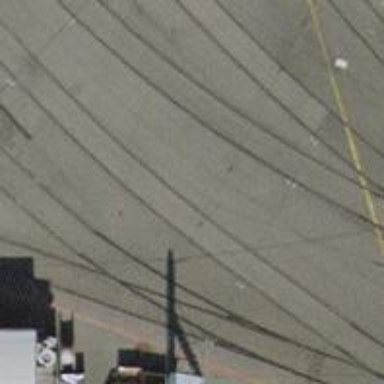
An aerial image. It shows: Light rail with electrified contact line. It has 1 track and is located in service yard.